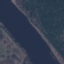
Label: River